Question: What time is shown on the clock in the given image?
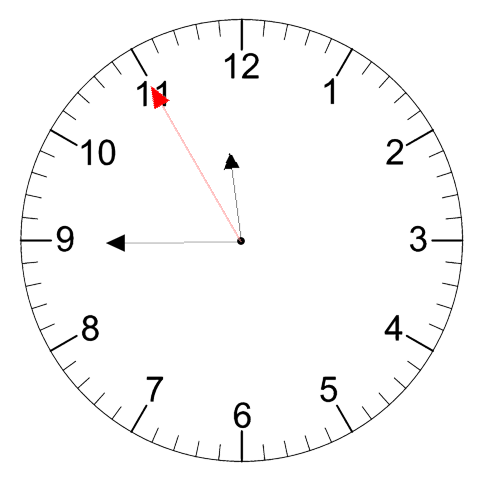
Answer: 11:44:55